Question: Find the minimum number of moves required to get from the Tower of Hanoi state described in the figure to the completed state
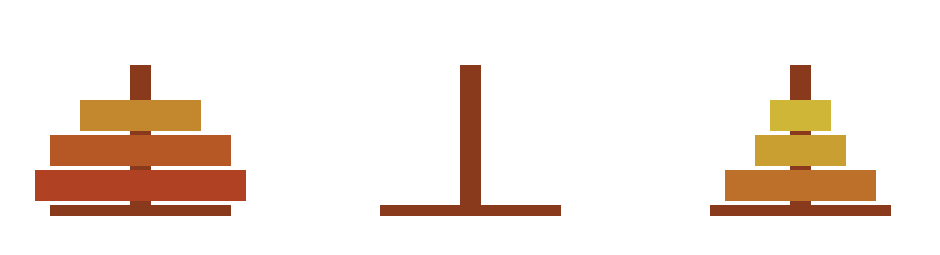
Answer: 55